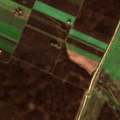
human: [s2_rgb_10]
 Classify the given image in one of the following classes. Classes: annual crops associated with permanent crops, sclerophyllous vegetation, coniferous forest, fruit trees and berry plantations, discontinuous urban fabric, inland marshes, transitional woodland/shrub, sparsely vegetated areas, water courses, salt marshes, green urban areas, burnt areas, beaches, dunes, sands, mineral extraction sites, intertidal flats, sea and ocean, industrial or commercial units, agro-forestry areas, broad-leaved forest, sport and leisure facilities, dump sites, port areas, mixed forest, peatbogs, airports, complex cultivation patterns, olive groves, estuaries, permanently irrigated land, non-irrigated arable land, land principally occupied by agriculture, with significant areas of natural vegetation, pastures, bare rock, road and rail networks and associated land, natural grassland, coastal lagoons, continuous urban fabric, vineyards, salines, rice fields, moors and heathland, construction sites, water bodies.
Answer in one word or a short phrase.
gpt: non-irrigated arable land, broad-leaved forest